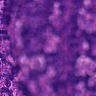
Metastatic tissue present: yes